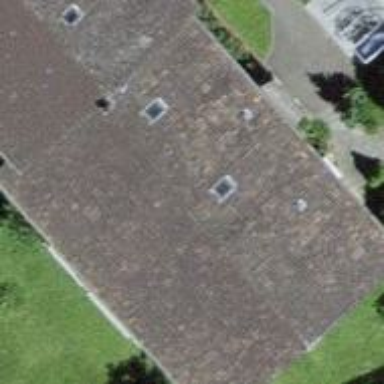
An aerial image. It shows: Gabled-roof building with apartments. The roof is covered with roof tiles.